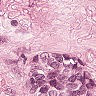
Metastatic tissue present: yes